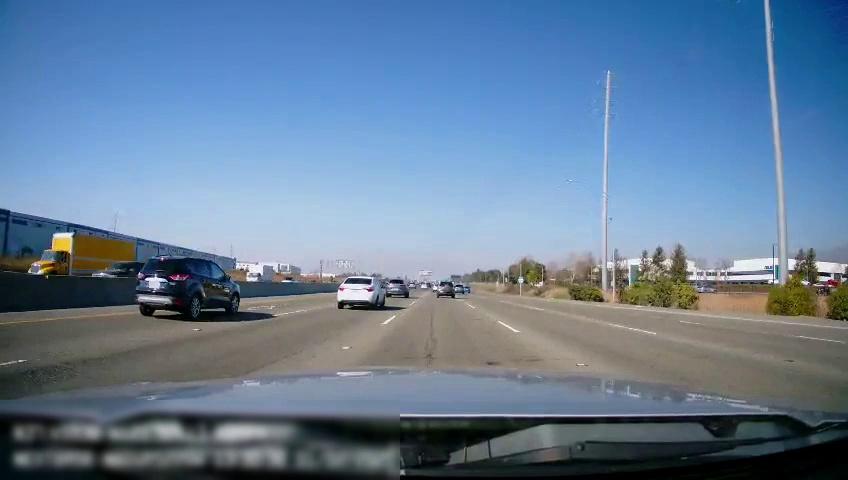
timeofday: Day
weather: Sunny
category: Drivable Space
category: Vehicles | Truck
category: Vehicles | SUV
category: Vehicles | Truck
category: Vehicles | Car
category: Vehicles | Car
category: Vehicles | SUV
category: Vehicles | SUV
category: Vehicles | SUV
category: Vehicles | SUV
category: Vehicles | SUV
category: Vehicles | Car
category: Lanes | Current Lane
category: Lanes | Current Lane
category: Lanes | Alternate Lane
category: Lanes | Alternate Lane
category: Lanes | Alternate Lane
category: Lanes | Alternate Lane
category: Lanes | Alternate Lane
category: Traffic | Signs